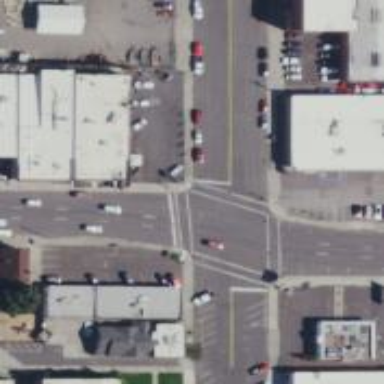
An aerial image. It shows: Marked road crossing.